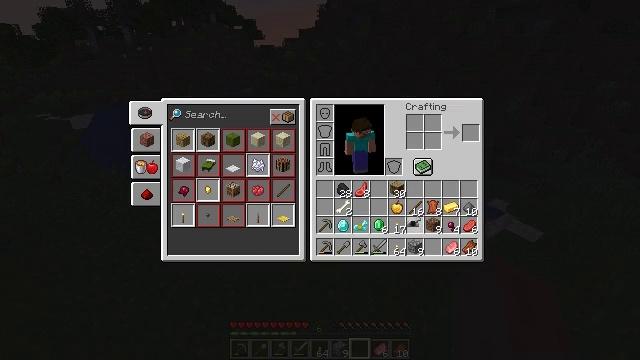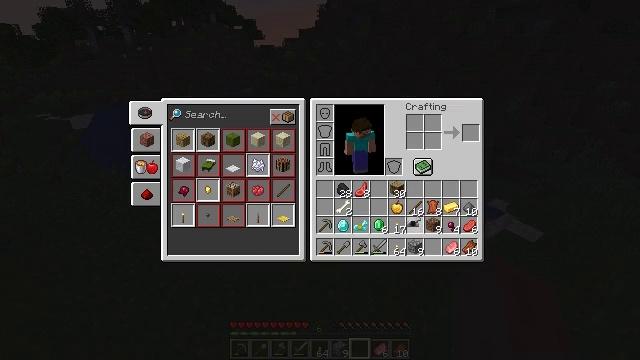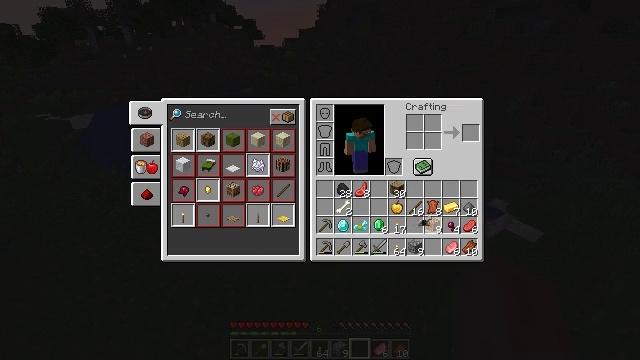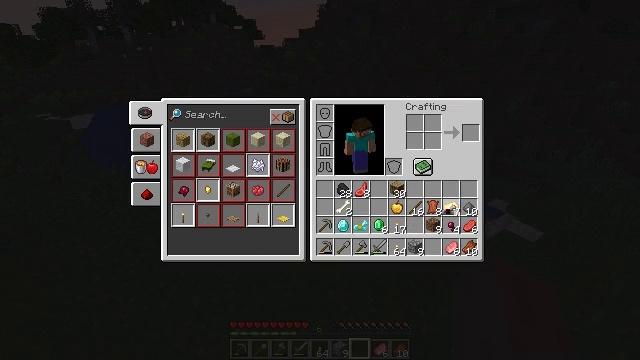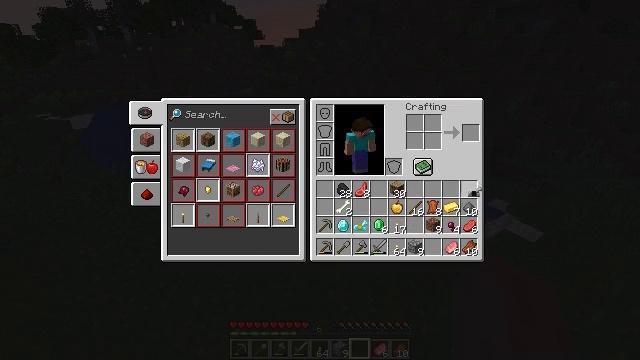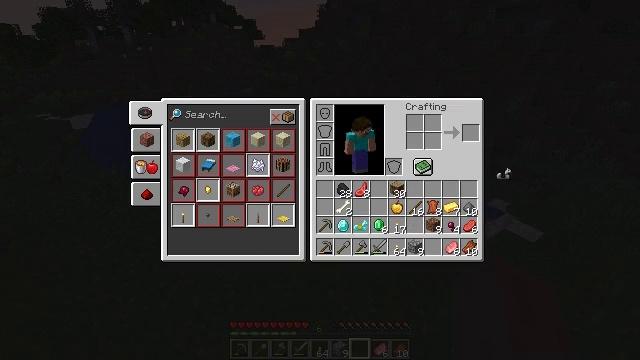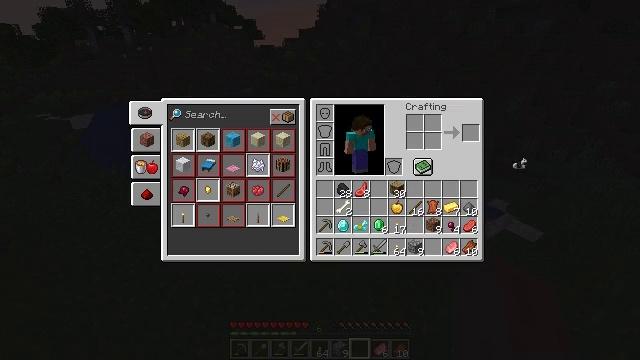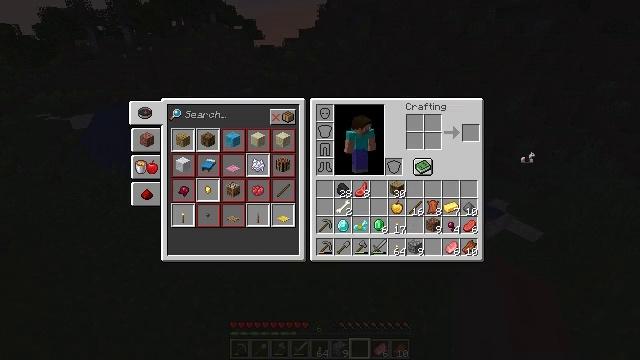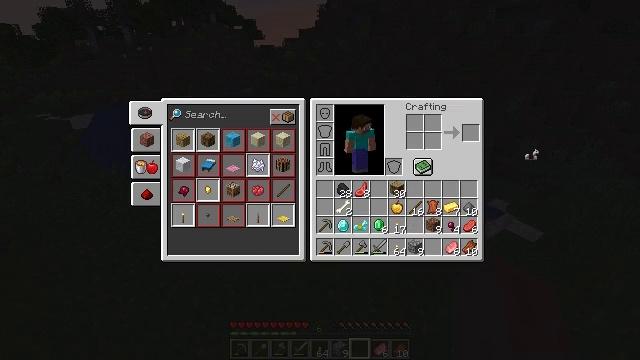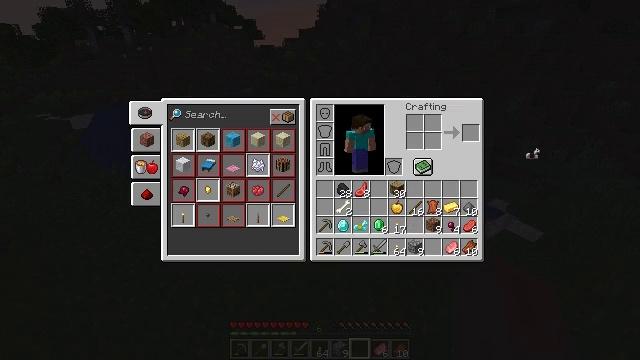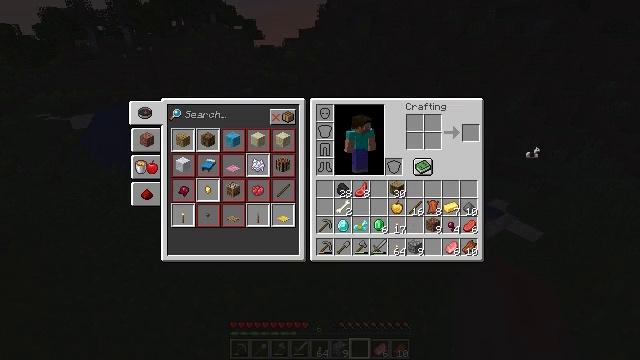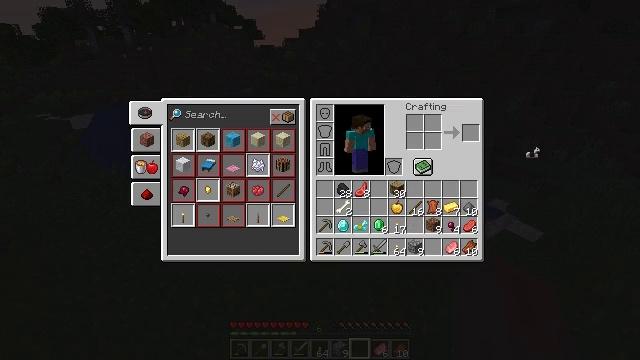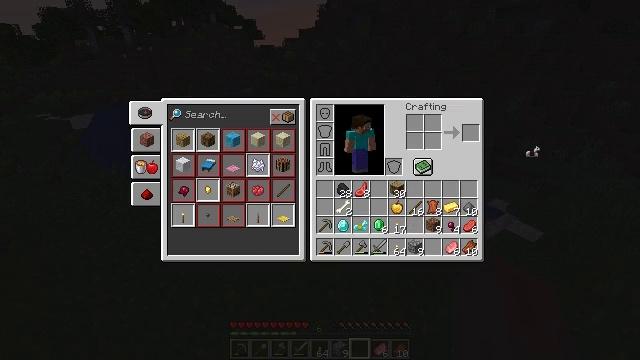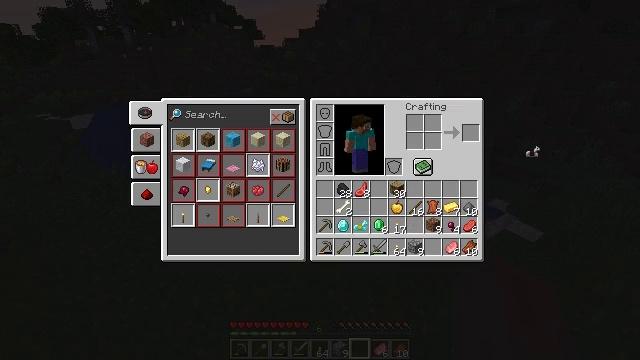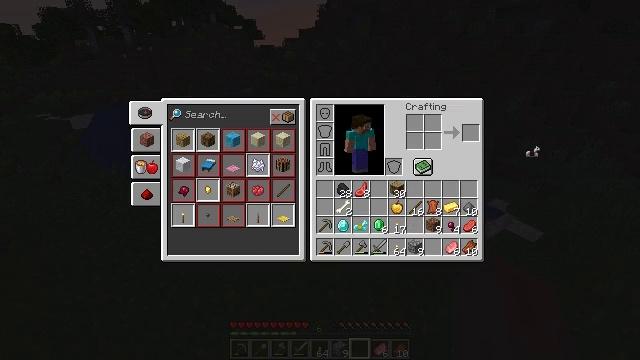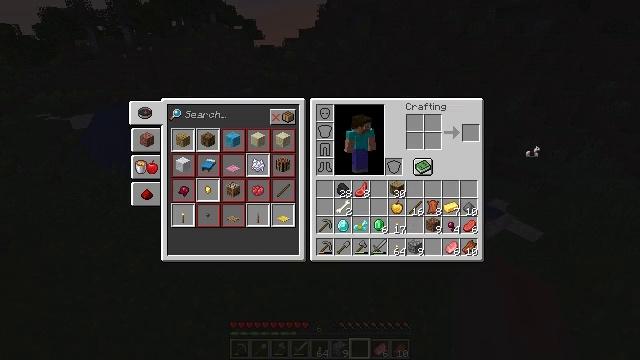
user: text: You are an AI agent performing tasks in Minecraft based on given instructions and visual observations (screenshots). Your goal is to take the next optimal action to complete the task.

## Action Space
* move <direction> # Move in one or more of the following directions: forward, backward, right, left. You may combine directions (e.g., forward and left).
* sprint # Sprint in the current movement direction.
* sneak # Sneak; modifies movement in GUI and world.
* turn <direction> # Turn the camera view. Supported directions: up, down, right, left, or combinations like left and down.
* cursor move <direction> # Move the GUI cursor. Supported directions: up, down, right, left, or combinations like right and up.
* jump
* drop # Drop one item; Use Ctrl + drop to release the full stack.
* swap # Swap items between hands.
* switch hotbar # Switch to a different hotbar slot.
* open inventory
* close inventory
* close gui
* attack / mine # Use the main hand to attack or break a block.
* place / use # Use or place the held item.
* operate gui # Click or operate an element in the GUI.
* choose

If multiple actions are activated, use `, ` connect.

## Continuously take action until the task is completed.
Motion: motion action
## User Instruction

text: Remove iron horse armor from the inventory.
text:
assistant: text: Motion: operate gui
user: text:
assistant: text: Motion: cursor move right
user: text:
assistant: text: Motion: cursor move right and up
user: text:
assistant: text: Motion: cursor move right and up
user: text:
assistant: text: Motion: cursor move right and up
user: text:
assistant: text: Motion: cursor move right and up
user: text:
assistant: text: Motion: cursor move right
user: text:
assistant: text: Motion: no_op
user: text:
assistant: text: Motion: no_op
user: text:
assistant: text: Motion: no_op
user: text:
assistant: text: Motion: no_op
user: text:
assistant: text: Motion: no_op
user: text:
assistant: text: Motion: operate gui
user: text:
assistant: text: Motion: operate gui
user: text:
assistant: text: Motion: operate gui
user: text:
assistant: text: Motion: no_op
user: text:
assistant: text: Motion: no_op
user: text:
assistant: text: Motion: cursor move left and down
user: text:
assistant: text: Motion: cursor move left and down
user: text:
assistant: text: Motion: cursor move left and down
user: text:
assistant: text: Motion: no_op